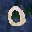
Label: 0